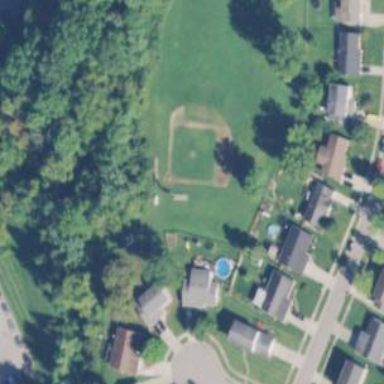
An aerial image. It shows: Baseball pitch for leisure and sports activities.